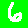
Digit: 6